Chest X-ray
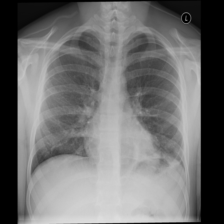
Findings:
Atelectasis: negative
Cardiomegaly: negative
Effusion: negative
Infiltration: positive
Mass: negative
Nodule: negative
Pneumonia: negative
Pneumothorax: negative
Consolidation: positive
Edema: negative
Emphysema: negative
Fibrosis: negative
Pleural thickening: negative
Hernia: negative